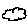
Label: cloud